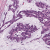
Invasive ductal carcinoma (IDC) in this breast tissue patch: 1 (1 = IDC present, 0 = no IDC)